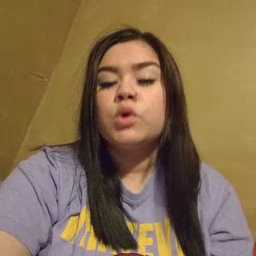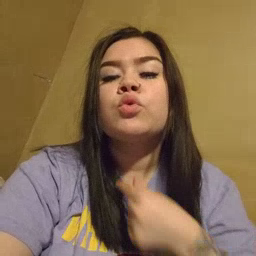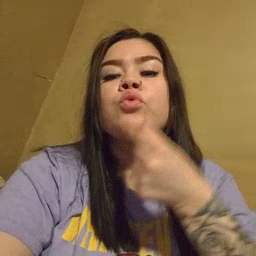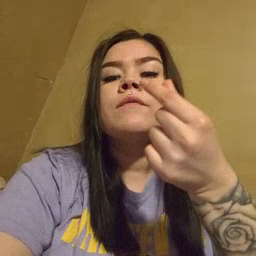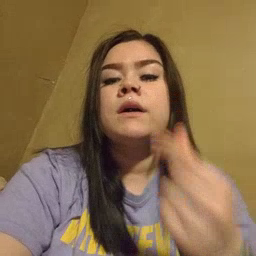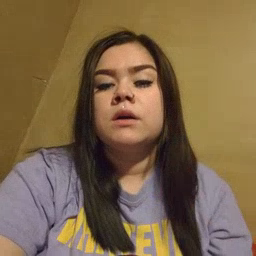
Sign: giraffe